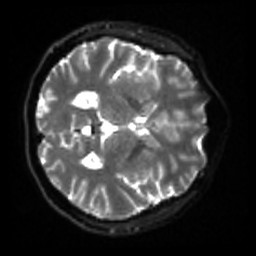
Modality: sbref
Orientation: axial
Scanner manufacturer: siemens
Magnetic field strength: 3 T
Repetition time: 4 s
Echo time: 0.0594 s